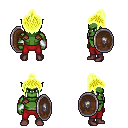
a pixel art fantasy rpg character, male body template, orc, green skin, leather shoulder armor, red pants, gold short topknot hairstyle, white cloth bracers, maroon shoes, shield, four views (front, back, left, right), 2x2 character sprite sheet, small pixel art, hard edges, no anti-aliasing